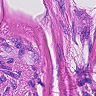
Metastatic tissue present: yes